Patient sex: F
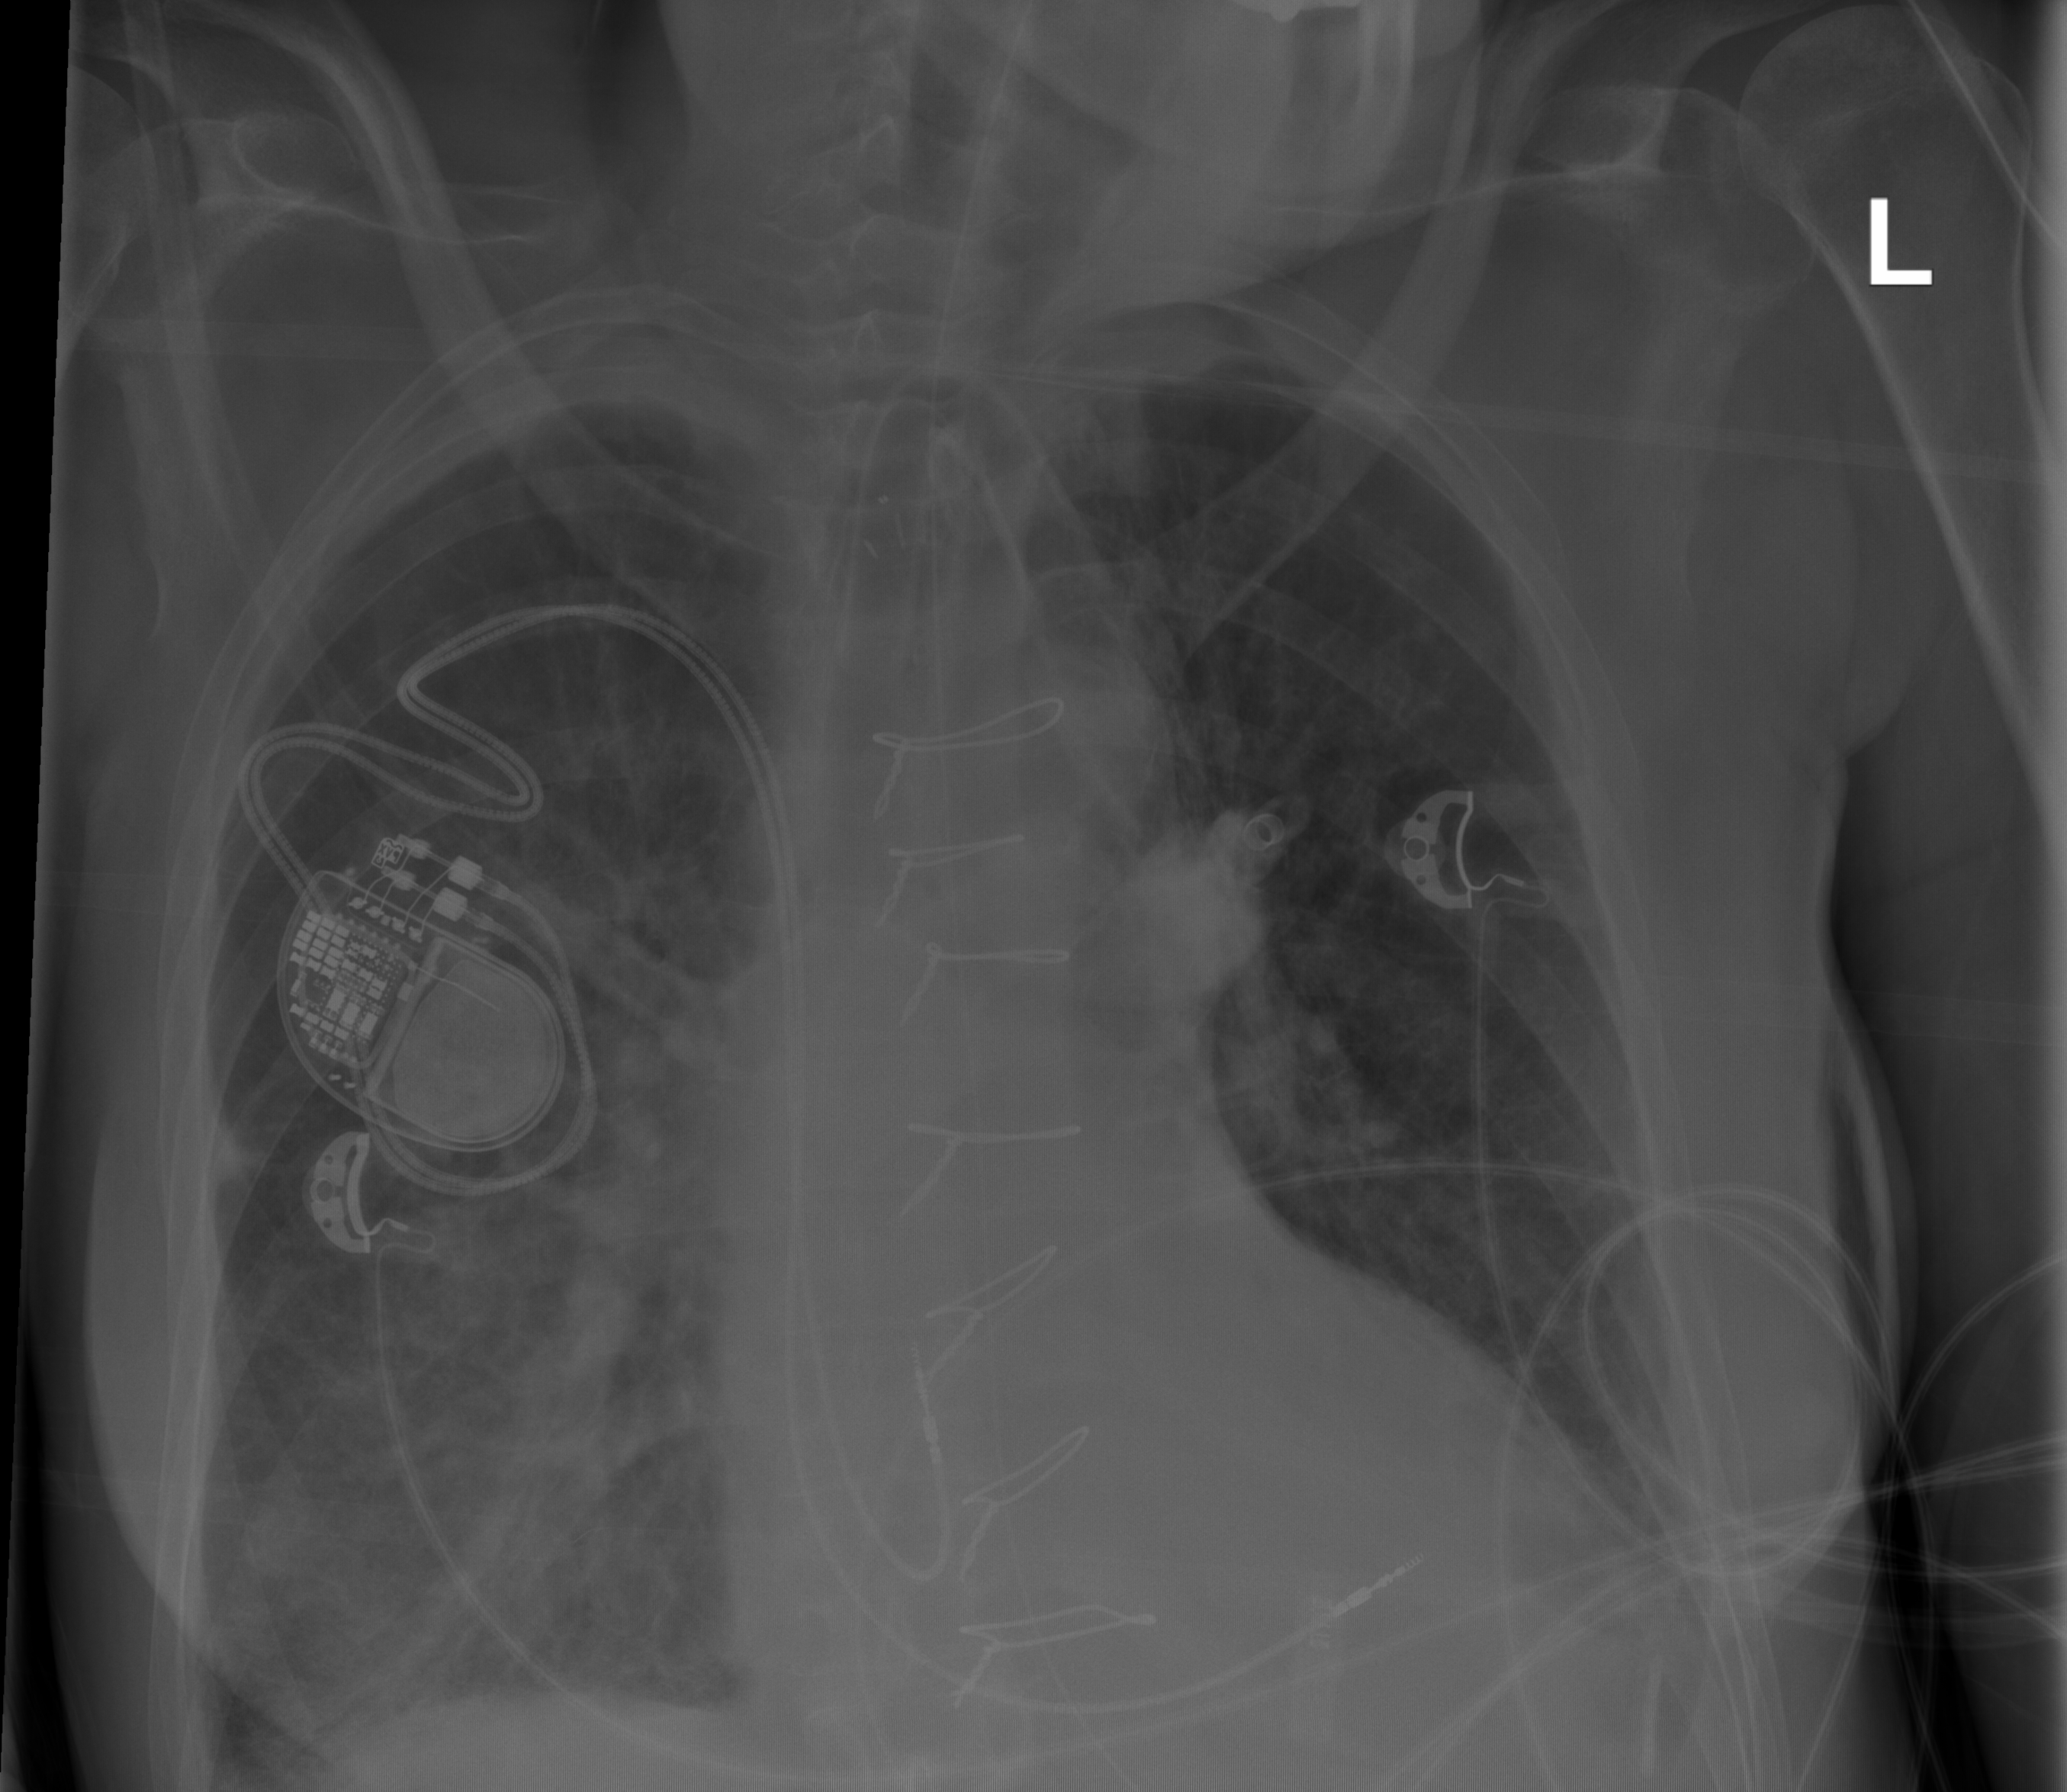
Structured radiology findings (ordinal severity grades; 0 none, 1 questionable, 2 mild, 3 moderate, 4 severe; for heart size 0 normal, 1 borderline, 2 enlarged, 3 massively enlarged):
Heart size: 2
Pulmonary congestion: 2
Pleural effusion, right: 1
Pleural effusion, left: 2
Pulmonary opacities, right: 3
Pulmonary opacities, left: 1
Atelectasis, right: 2
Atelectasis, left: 1